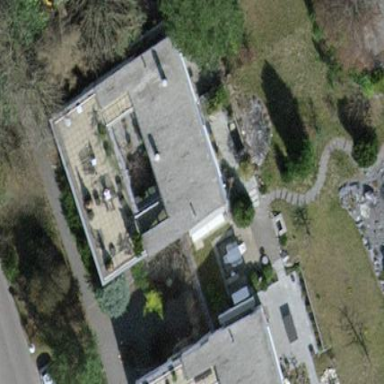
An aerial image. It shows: Semi-detached house with flat roof.